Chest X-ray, AP view. Patient: 57 years old, sex M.
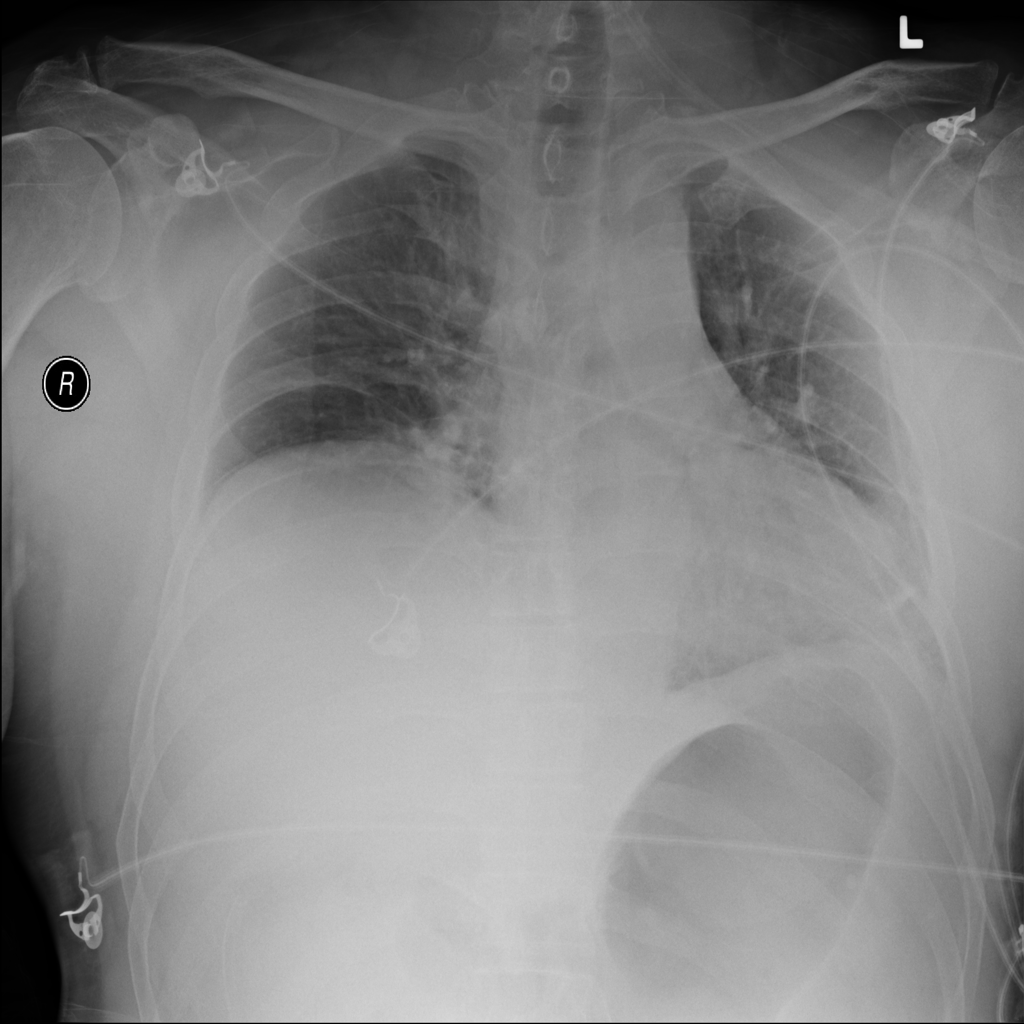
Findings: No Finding